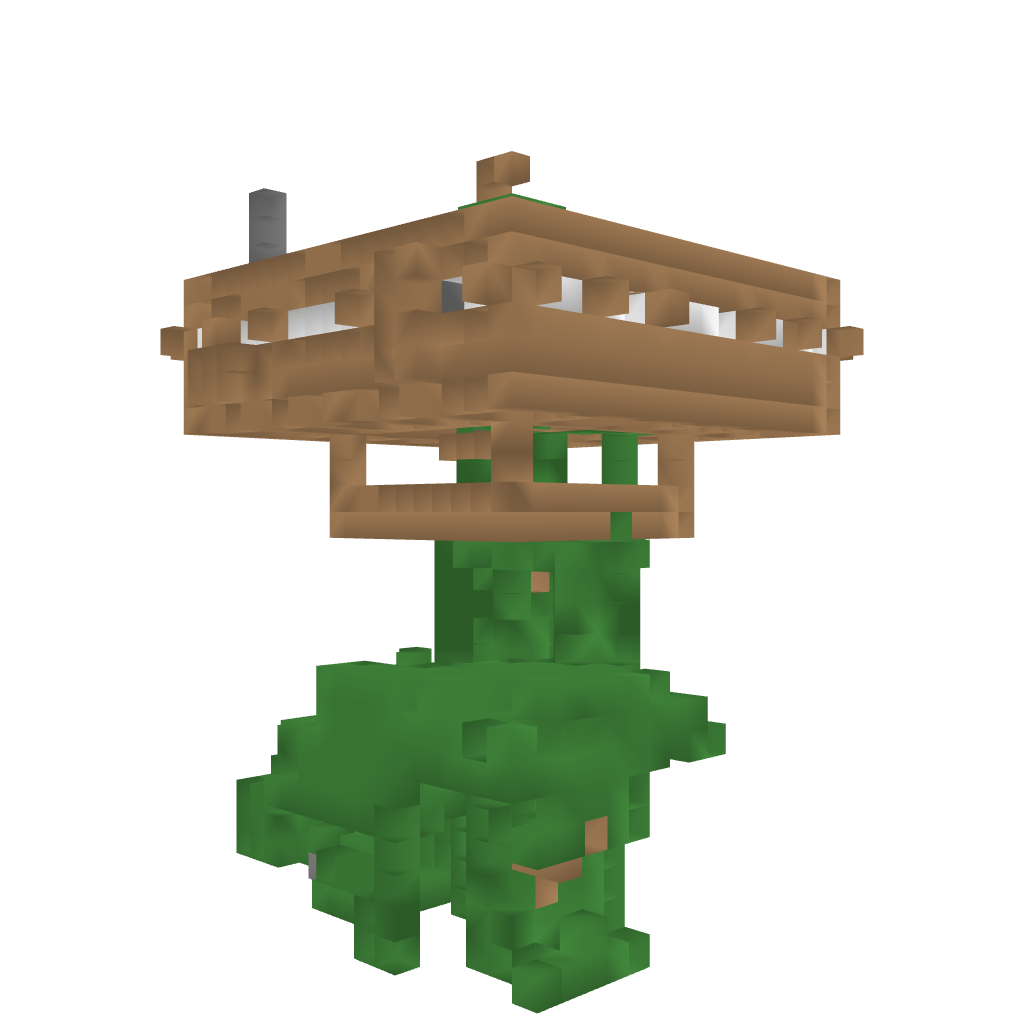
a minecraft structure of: Tree House bad low quality